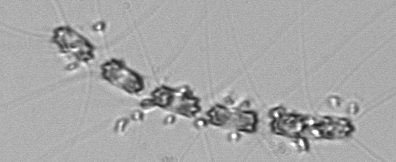
Label: Chaetoceros_didymus_TAG_external_flagellate